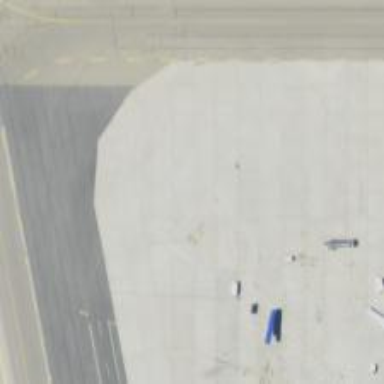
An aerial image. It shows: Airport gate.